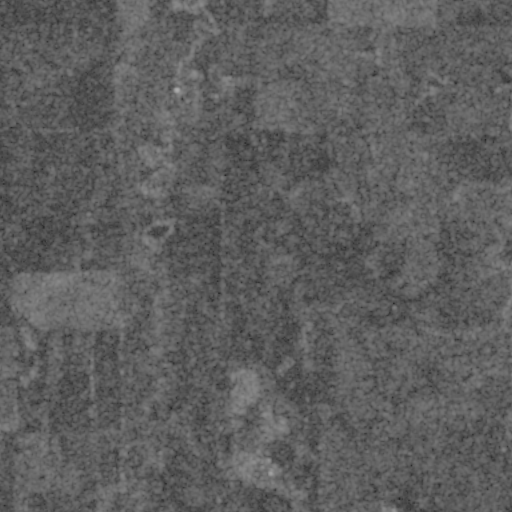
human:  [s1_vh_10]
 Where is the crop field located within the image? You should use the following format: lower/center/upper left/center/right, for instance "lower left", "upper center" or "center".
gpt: The crop field is located in the upper left of the image.
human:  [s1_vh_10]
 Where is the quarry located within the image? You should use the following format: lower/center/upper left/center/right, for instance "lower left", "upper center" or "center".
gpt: There is no quarry in the image.

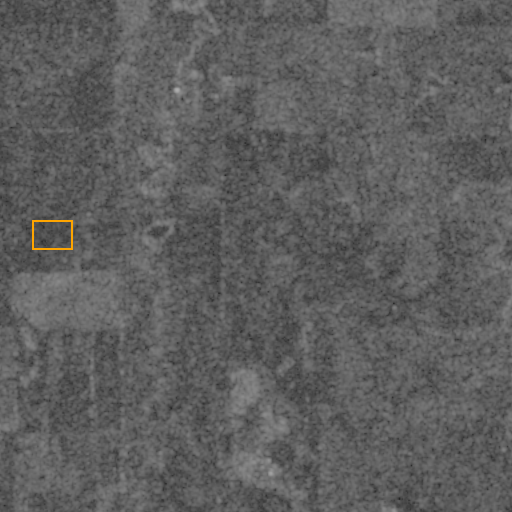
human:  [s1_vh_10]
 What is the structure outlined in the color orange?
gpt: The structure outlined in orange is a crop field.
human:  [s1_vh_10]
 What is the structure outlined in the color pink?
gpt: There is no pink outline.